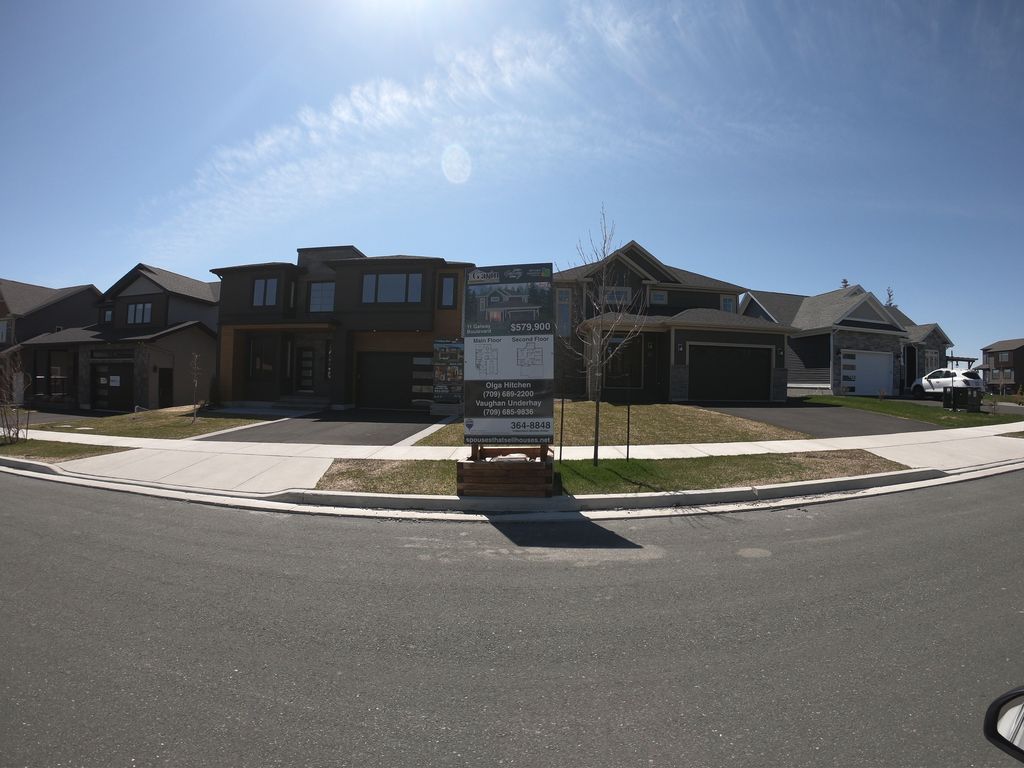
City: st_johns